Question: My Table structure is like below:

This is my HTML:
'''
<table id="jackpotwatch" style="width:700px;">
<thead>
<tr>
<th>Location</th>
<th colspan="2">Full Name</th>
<th>Amount</th>
</tr>
<tr >
<th>Asset</th>
<th>Patron ID</th>
<th>User</th>
<th>Date/Time</th>
</tr>
</thead>
<tbody>
<tr>
<td>Salem</td>
<td colspan="2">Bob galvin</td>
<td>$3400</td>
</tr>
<tr>
<td>assert1</td>
<td>1148</td>
<td>sjauser</td>
<td>11/12 10:39 AM</td>
</tr>
<tr>
<td>chennai</td>
<td colspan="2">sally n safer</td>
<td>$400</td>
</tr>
<tr>
<td>sdfsdgt1</td>
<td>4747</td>
<td>sjauser</td>
<td>11/12 10:39 AM</td>
</tr>
<tr>
<td>Mazdgfdg</td>
<td colspan="2">afdagadg</td>
<td>789769</td>
</tr>
<tr>
<td>qwqeqe</td>
<td>47467</td>
<td>sjauser</td>
<td>11/12 10:39 AM</td>
</tr>
<tr>
<td>hurtyry</td>
<td colspan="2">afadfadg</td>
<td>$12000</td>
</tr>
<tr>
<td>afadsf</td>
<td>25426546</td>
<td>sjauser</td>
<td>11/12 10:39 AM</td>
</tr>
</tbody>
</table>
'''
When i click on the "Amount" header the amount values ($3400, $400, $12000) should be sorted, etc.
Like that Date/Time field also should sort based on the value.
I used <URL> plugin but that plugin not sorting all columns. It not sorting last column and second row header in this table.
I also used <URL> plugin but it change the table structure itself while sorting.
I cannot able to change the table structure as this is our client biggest requirement. Please provide some guide on this sorting problem which is very useful for me.
Any customized sorting we can apply means please suggest how can i do that.
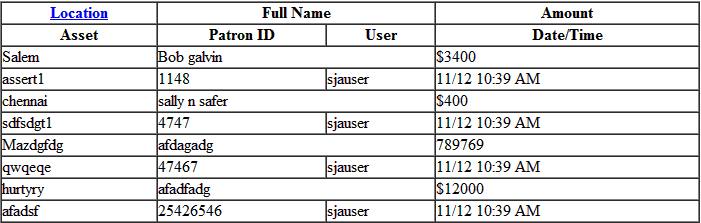
Answer: Presumably you want the two rows for each entry to remain grouped together, in which case Tablesorter isn't designed to do what you want. Tinysort could work, though, if you were prepared to put each pair of rows into its own 'tbody':
'''
<table id="jackpotwatch" style="width:700px">
<thead>
<tr>
<th>Location</th>
<th colspan="2">Full Name</th>
<th>Amount</th>
</tr>
<tr >
<th>Asset</th>
<th>Patron ID</th>
<th>User</th>
<th>Date/Time</th>
</tr>
</thead>
<tbody>
<tr>
<td>Salem</td>
<td colspan="2">Bob galvin</td>
<td>$3400</td>
</tr>
<tr>
<td>assert1</td>
<td>1148</td>
<td>sjauser</td>
<td>11/12 10:39 AM</td>
</tr>
</tbody>
<tbody>
<tr>
<td>chennai</td>
<td colspan="2">sally n safer</td>
<td>$400</td>
</tr>
<tr>
<td>sdfsdgt1</td>
<td>4747</td>
<td>sjauser</td>
<td>11/12 10:39 AM</td>
</tr>
</tbody>
...
</table>
'''
Since Tinysort can apparently sort on any kind of element, you should be able to tell it to sort the 'tbody' elements instead of the rows. Your script could do something like this, loosely based on the table example in the Tinysort docs:
'''
$(document).ready(function() {
var aAsc = [];
$("#jackpotwatch>thead th").each(function(nr) {
$(this).click(function() {
aAsc[nr] = aAsc[nr] == 'asc' ? 'desc' : 'asc';
$("#jackpotwatch>tbody").tsort('td:eq(' + nr + ')', {order: aAsc[nr]});
});
});
});
'''
This relies on there being precisely the same number of cells in the header rows as in the rows of each tbody.